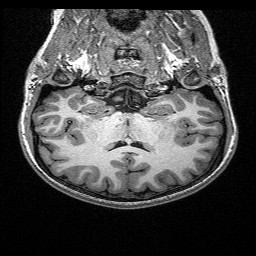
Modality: T1w
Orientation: sagittal
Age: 21
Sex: female
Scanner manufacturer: siemens
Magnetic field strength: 3 T
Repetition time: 2.4 s
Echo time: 0.03 s